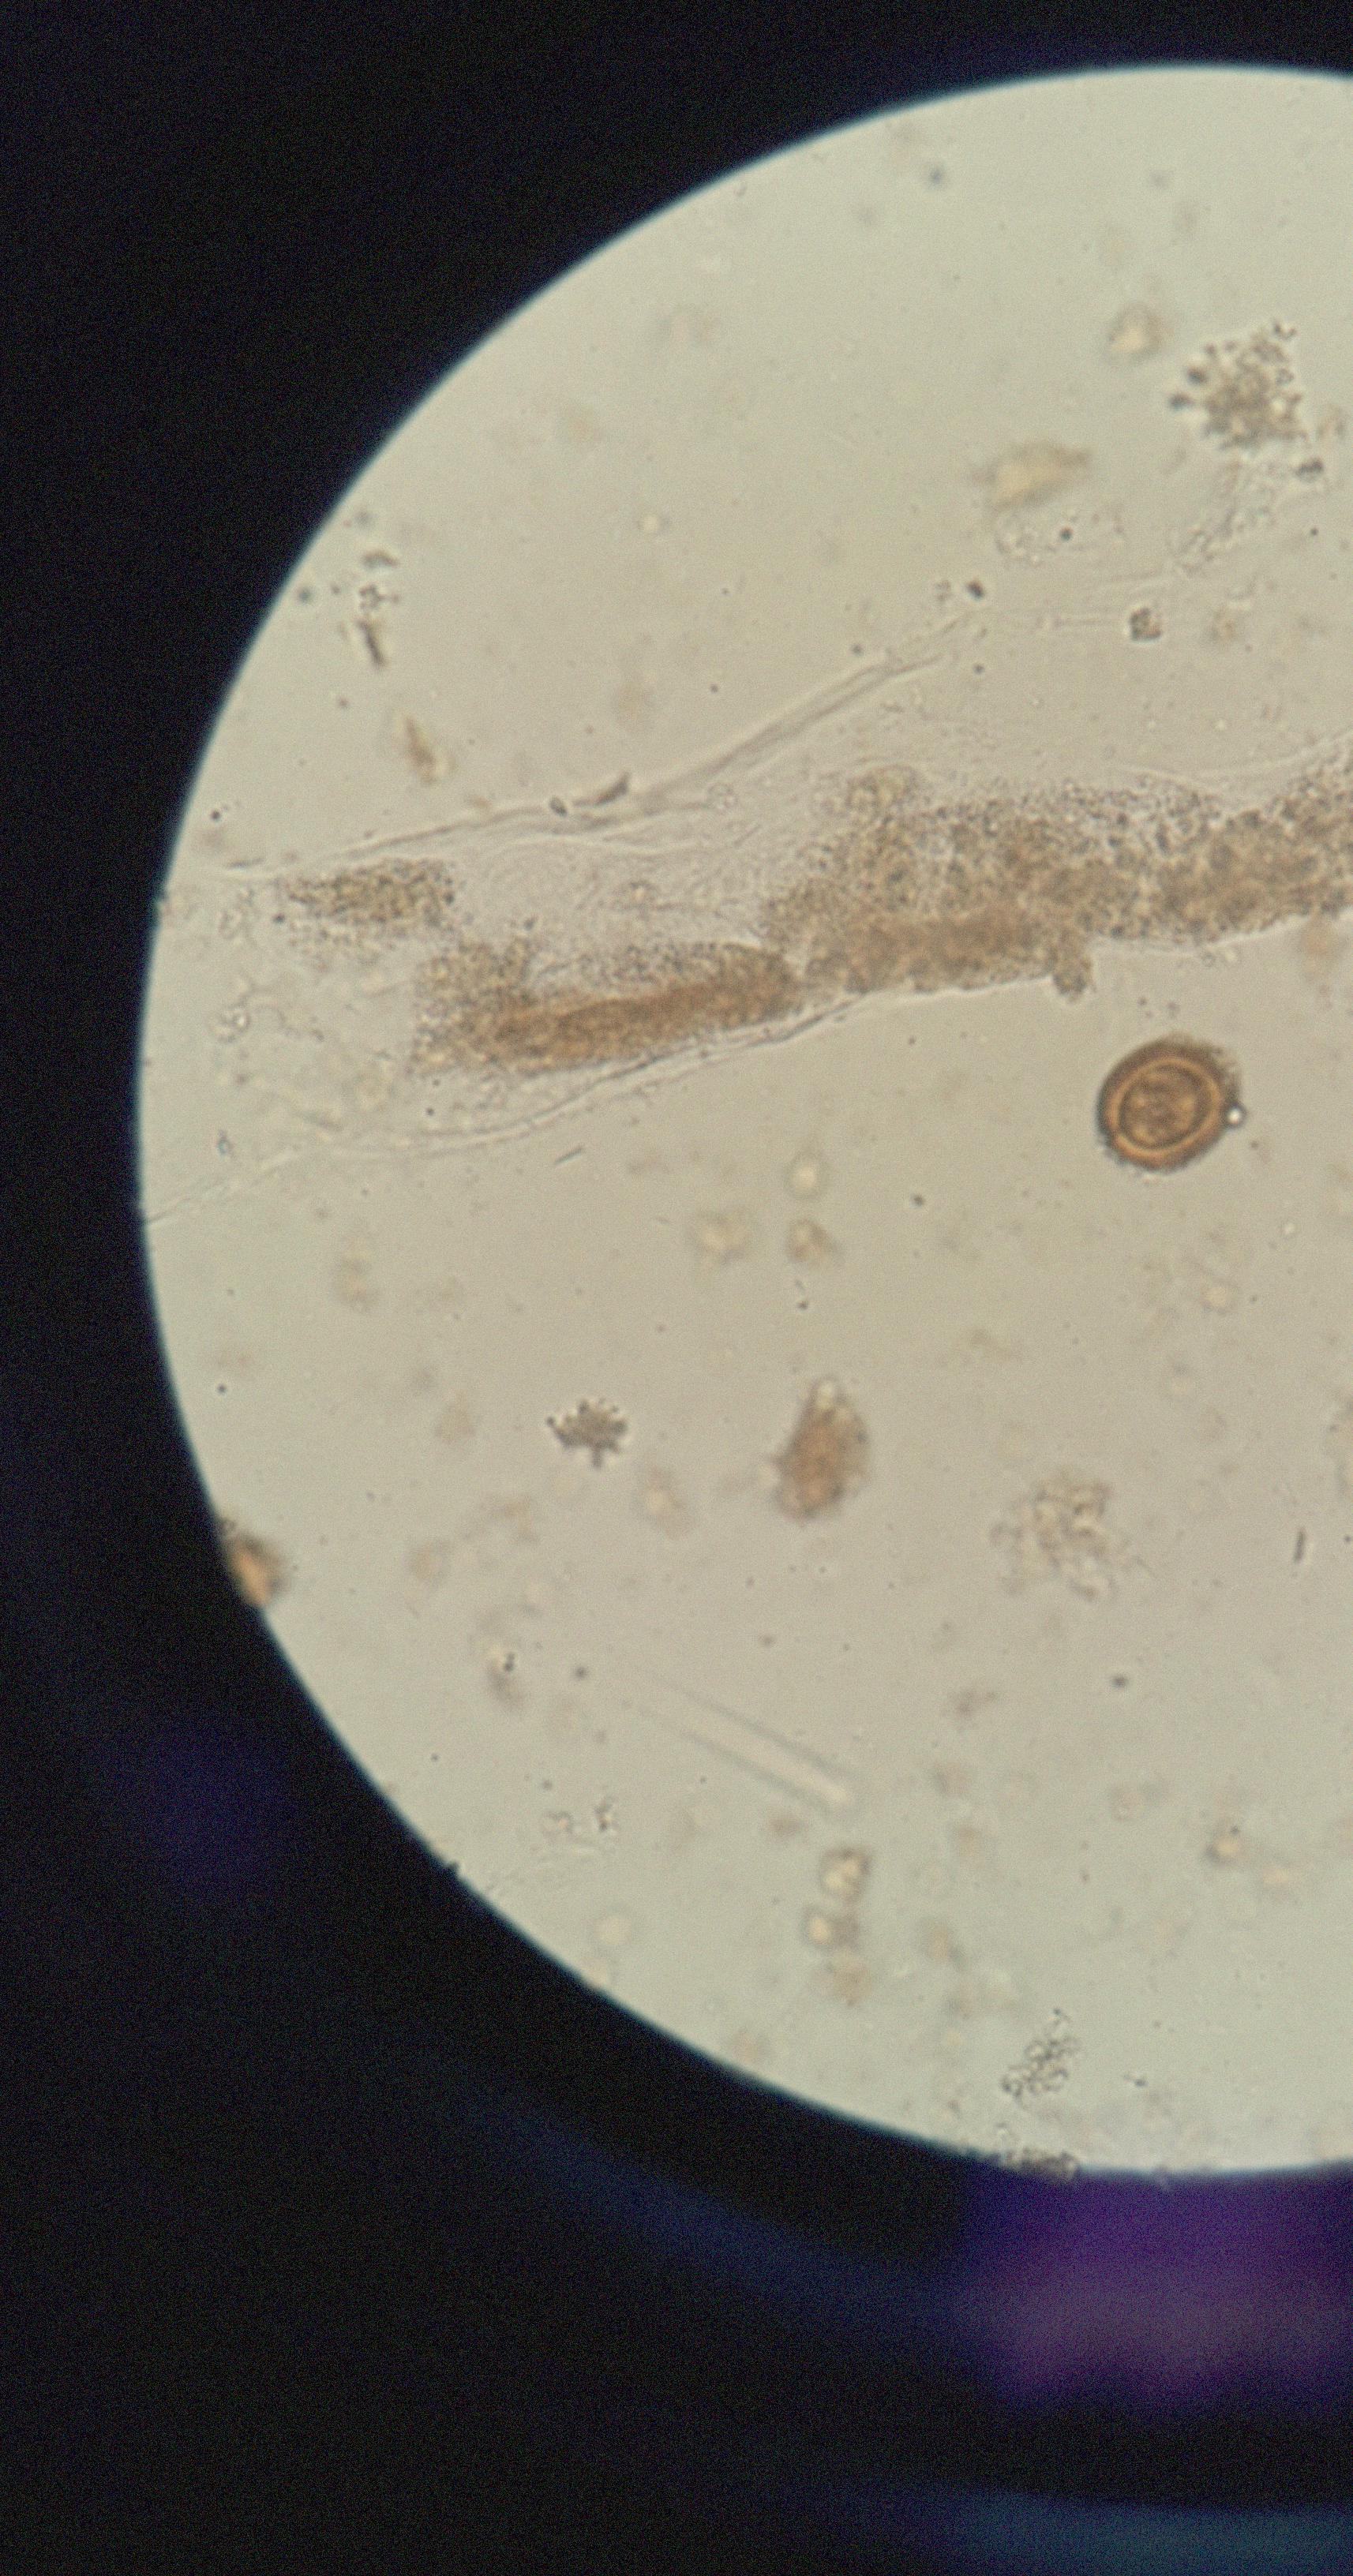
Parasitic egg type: Taenia spp. egg